Aerial crown-view tile of a tropical tree (Barro Colorado Island, Panama), acquired 20240918:
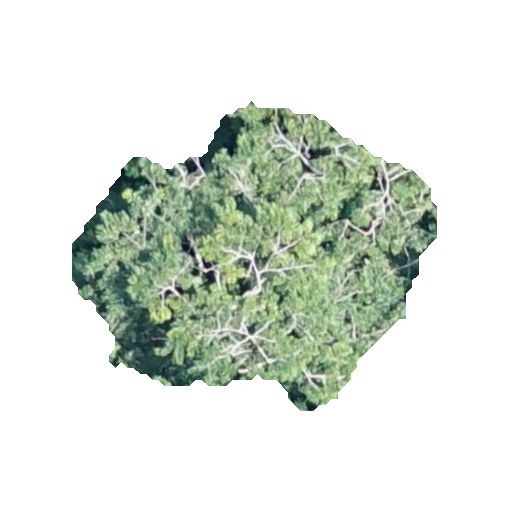
Species: Sapium glandulosum
GBIF accepted scientific name: Sapium glandulosum
Crown area: 116.986 m²